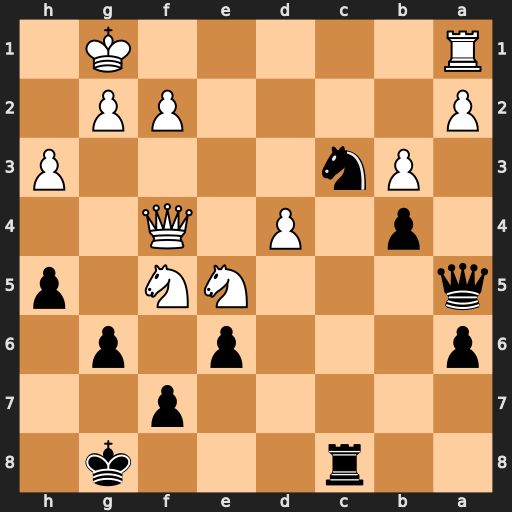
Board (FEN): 2r3k1/5p2/p3p1p1/q3NN1p/1p1P1Q2/1Pn4P/P4PP1/R5K1
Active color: b
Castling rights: -
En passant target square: -
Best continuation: Ne2+ Kh2 Nxf4